Question: I am using Bootstrap to create a layout that displays for desktop, tablet and mobile. What I am trying to achieve is illustrated here:

To do this I have created three divs:
'''
<div class="row">
<div class="col-md-3">Text</div>
<div class="col-md-3">Text</div>
<div class="col-md-3">Text</div>
</div>
'''
The middle div will be hidden on tablet view, then the last div will fall below the first on mobile view.
Using what I currently have, all three divs display correctly on desktop, but in tablet & mobile all three collapse vertically.
Is there an easy way to do this with Bootstrap, or must I write my own CSS media queries?
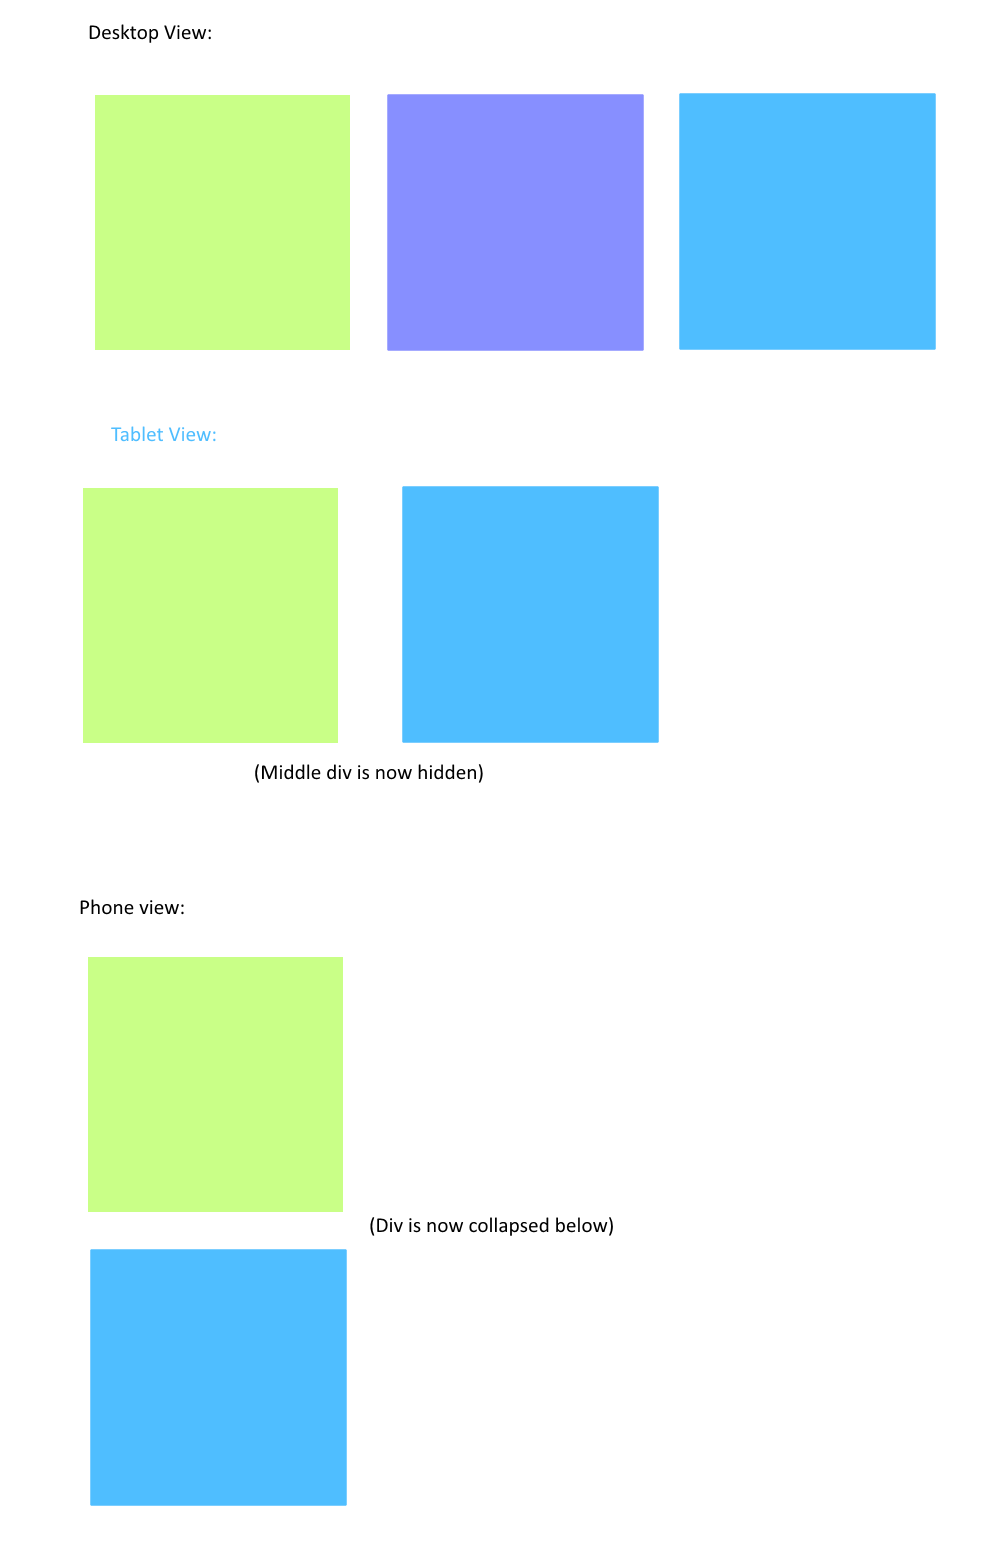
Answer: To hide the middle div, use utilities class described in bootstrap:
## Bootstrap 3
<URL>

Use the 'visible-lg' class to hide the div on tablets and phones.
I suggest to use col-sm and col-xs to collapse or not the div depending the width (<URL>:
'''
<div class="row">
<div class="col-sm-3 col-xs-9">Text</div>
<div class="col-sm-3 visible-lg">Text</div>
<div class="col-sm-3 col-xs-9">Text</div>
</div>
'''
See this <URL>
---
## Bootstrap 2.3
<URL>

Use the 'visible-desktop' class to hide the div on tablets and phones.